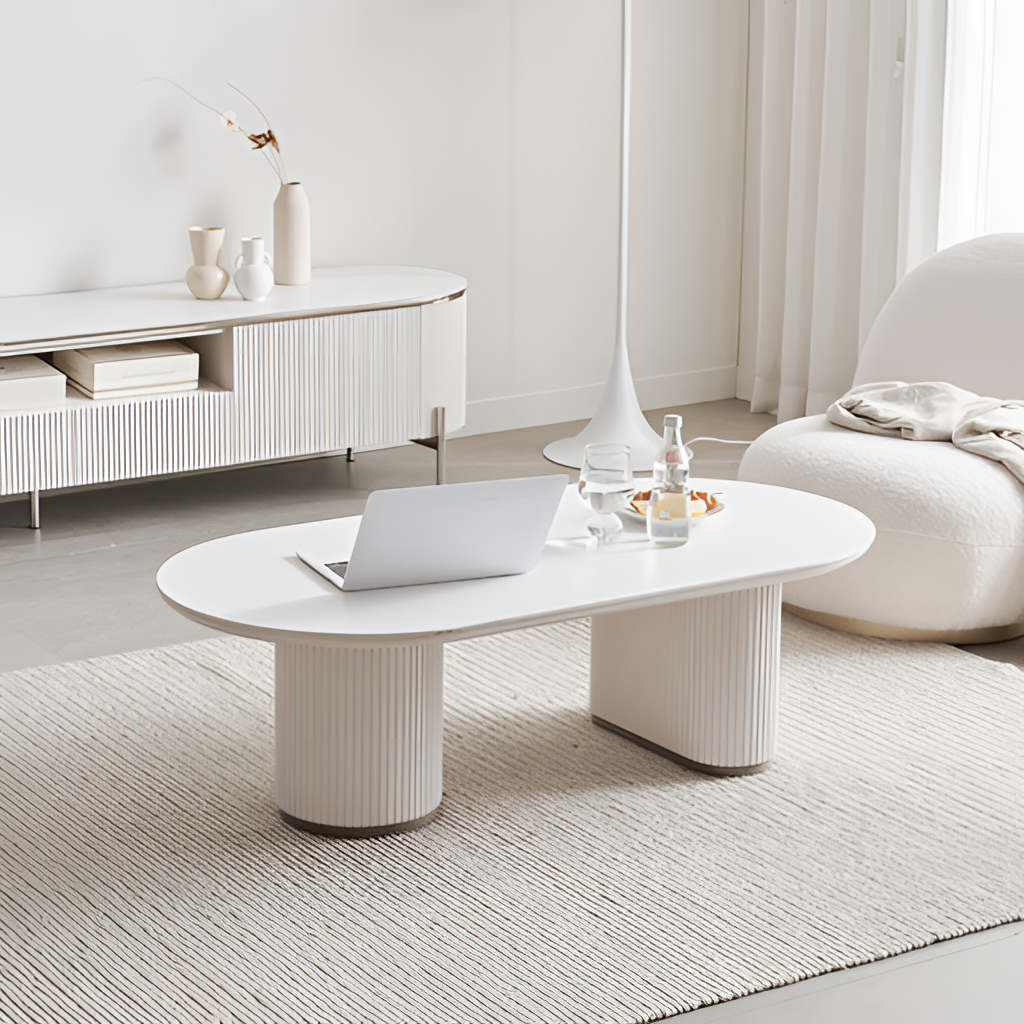
wood coffee table, living room, paint wallpaper, with solid pattern, beige tile flooring, with large square pattern, minimalist